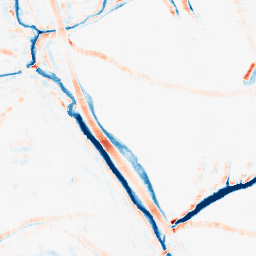
Category: morphological
Decomposition family: morphological_rect
Decomposition parameters: operation: average
width: 10
height: 10
Upsampling method: bicubic_3x
Upsampling parameters: scale: 3
Upsampling scale: 3